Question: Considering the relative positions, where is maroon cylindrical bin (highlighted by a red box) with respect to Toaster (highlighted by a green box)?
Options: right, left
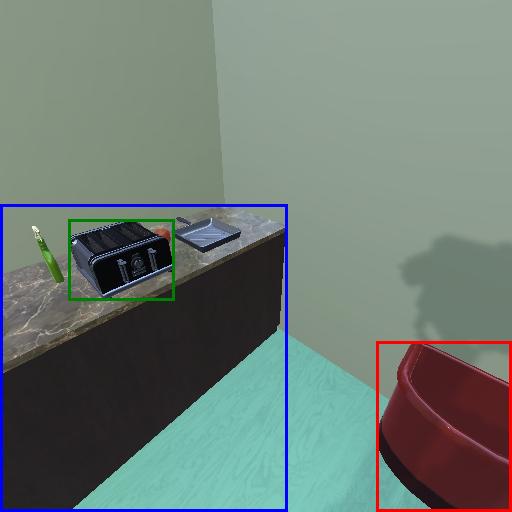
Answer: right